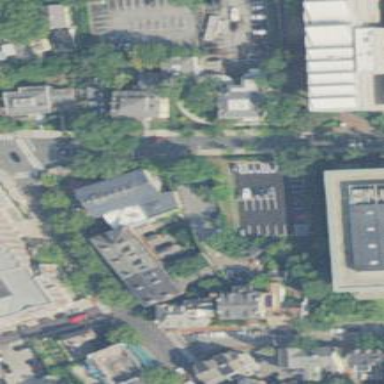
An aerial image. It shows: Parking area with surface.